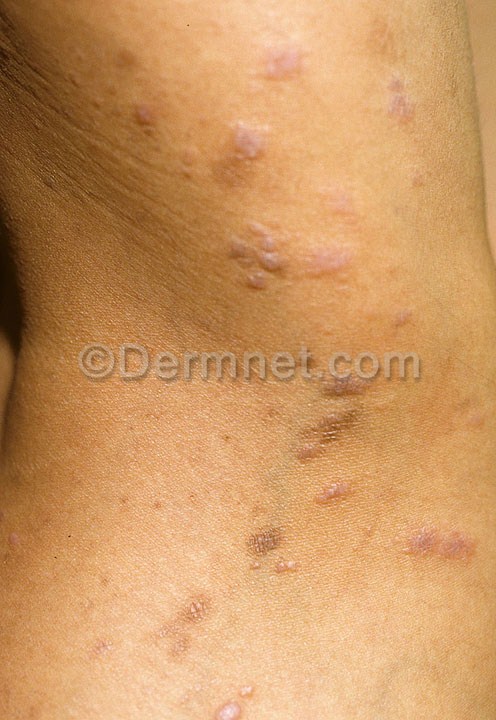
Disease: Nail Fungus and other Nail Disease